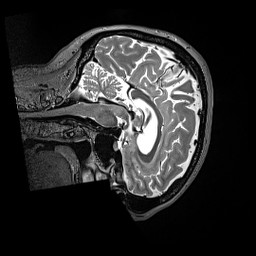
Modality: T2w
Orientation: sagittal
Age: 68
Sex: female
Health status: ill
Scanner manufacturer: siemens
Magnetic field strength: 3 T
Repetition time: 3.2 s
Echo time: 0.564 s